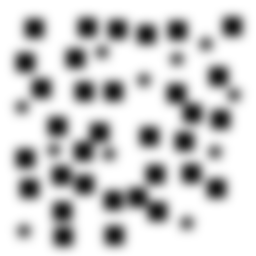
Squares: 33
Triangles: 0
Stars: 11
Total shapes: 44